Field crop: tomato
Growth stage: 2
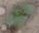
Species: solanum